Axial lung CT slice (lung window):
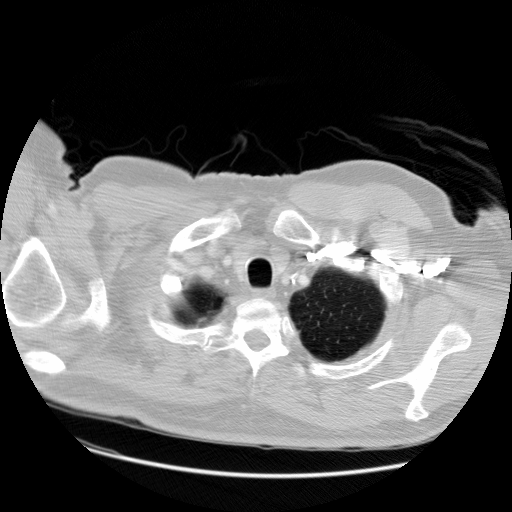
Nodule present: no